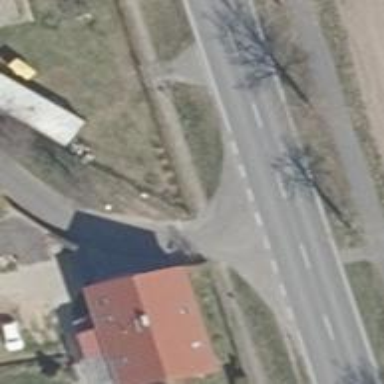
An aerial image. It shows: Road with "give way" sign.